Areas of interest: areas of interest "Dalian University of Technology (Lingshui Campus) Fugia Soccer Field"
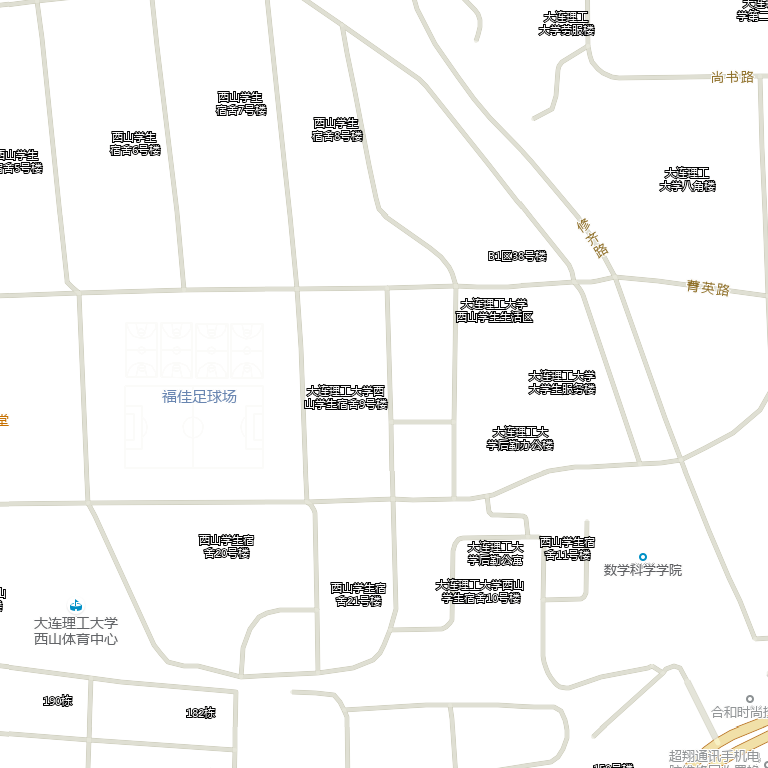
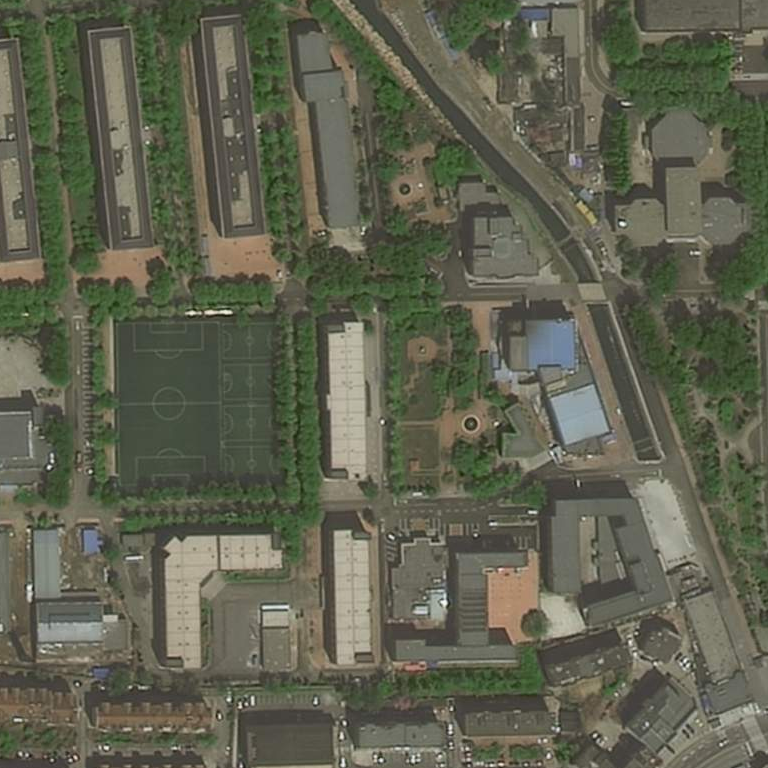